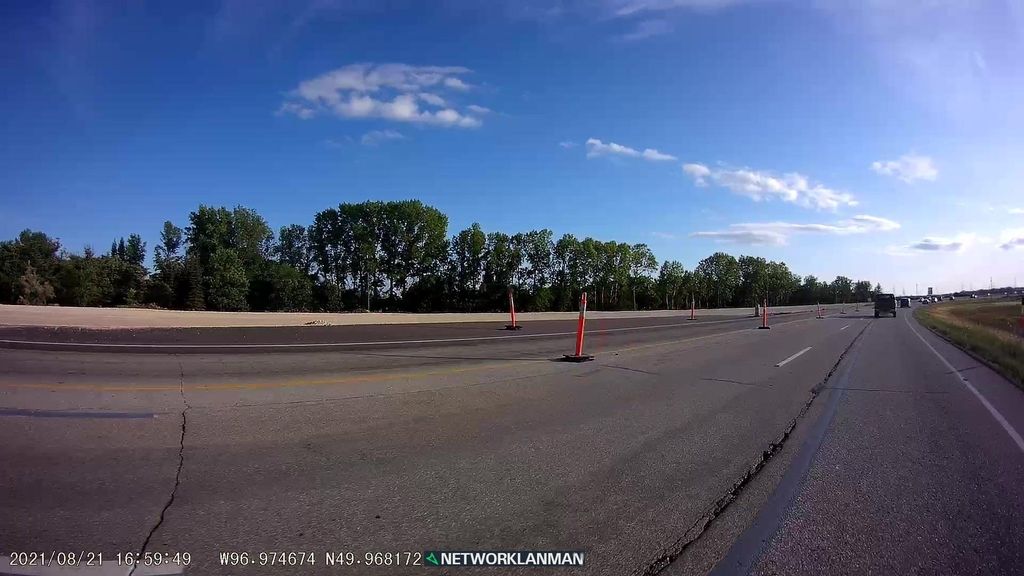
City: winnipeg